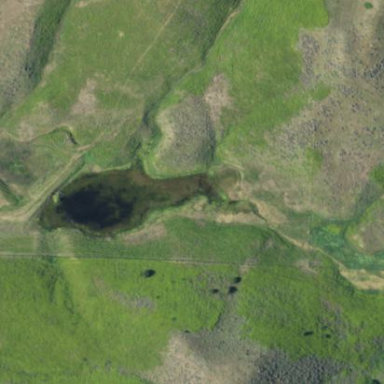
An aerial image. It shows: Reservoir.